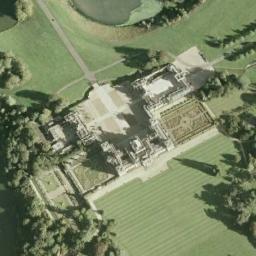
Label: palace